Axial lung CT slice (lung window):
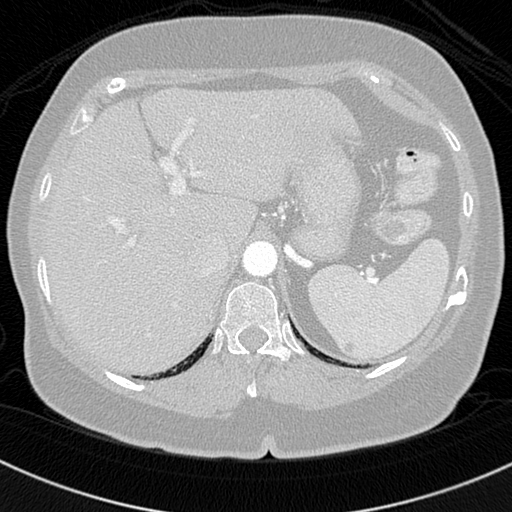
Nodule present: no